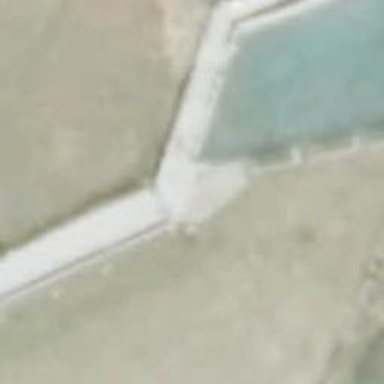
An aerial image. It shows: Gate.